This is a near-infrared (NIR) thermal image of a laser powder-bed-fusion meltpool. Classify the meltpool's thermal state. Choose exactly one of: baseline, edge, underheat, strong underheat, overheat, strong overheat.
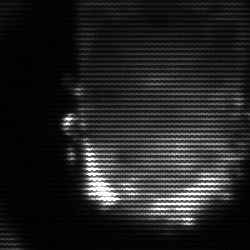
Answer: baseline